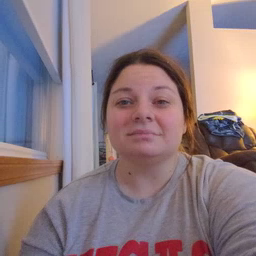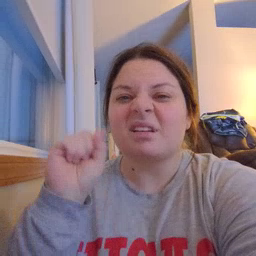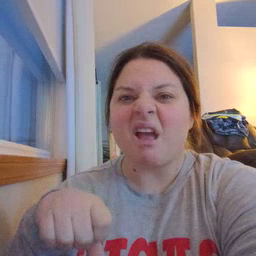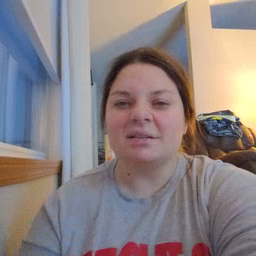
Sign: can